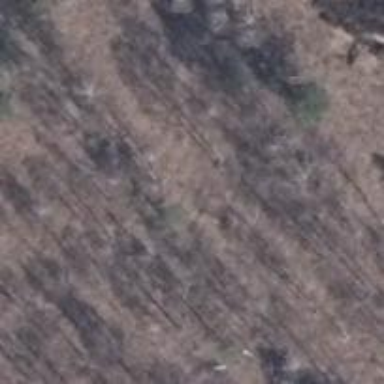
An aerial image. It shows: Forest area.